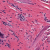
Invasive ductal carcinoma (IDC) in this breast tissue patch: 0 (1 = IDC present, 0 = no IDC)